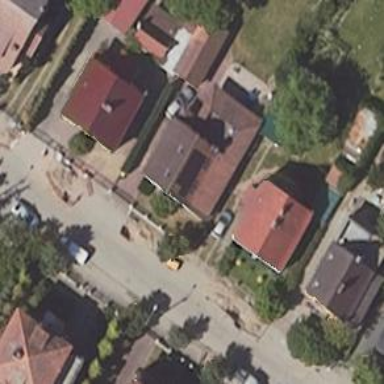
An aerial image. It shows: Residential building.